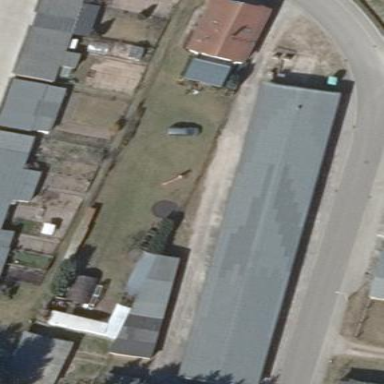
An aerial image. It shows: Garage building.